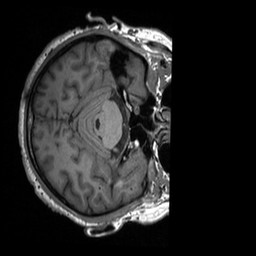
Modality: T1w
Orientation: axial
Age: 66
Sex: male
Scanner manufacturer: siemens
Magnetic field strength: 3 T
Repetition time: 1.9 s
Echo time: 0.00226 s